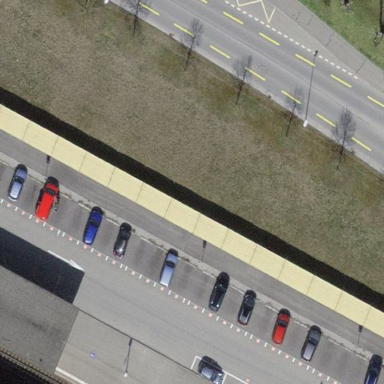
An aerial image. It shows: Bicycle parking facility located on the roof of building.